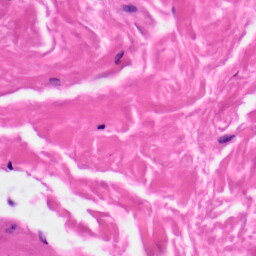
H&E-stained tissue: Skin